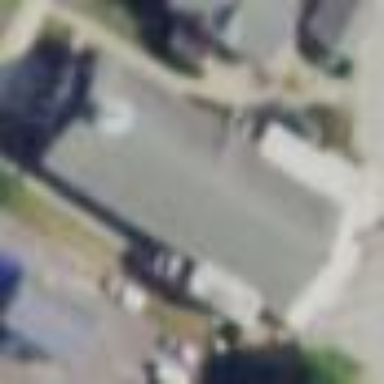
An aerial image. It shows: Building that serves as place of worship.